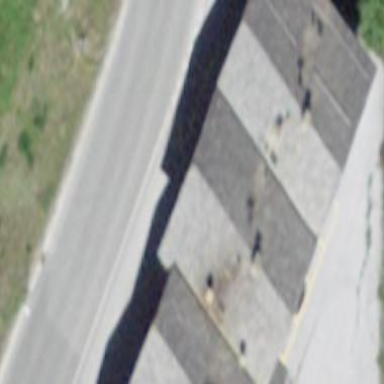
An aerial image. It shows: Building with tile roof.